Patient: sex F, age 86
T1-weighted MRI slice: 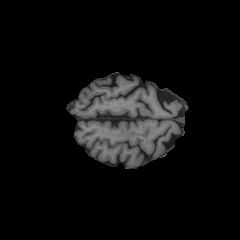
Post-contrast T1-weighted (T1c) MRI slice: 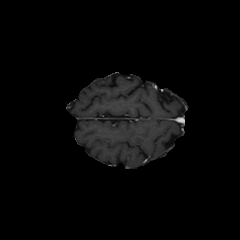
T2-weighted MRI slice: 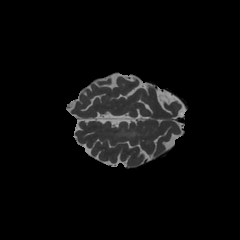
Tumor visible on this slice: yes
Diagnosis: Glioblastoma, IDH-wildtype
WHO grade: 4